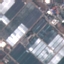
Land use / land cover: Industrial